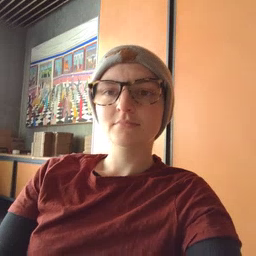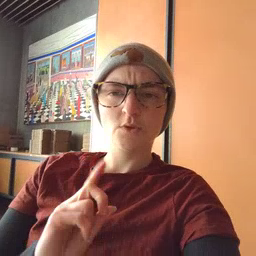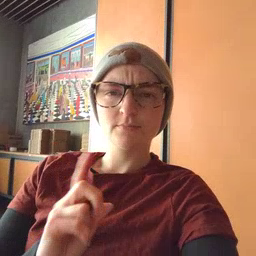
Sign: where